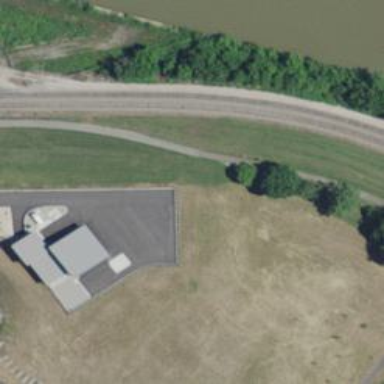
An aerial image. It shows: There is embankment in the scene.